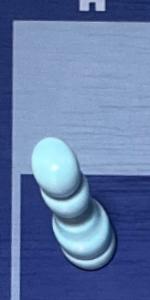
Label: Pawn_White